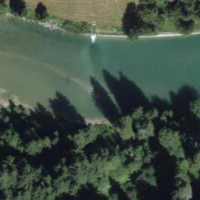
EUNIS habitat code: 15
Species observed at this site:
Petasites albus